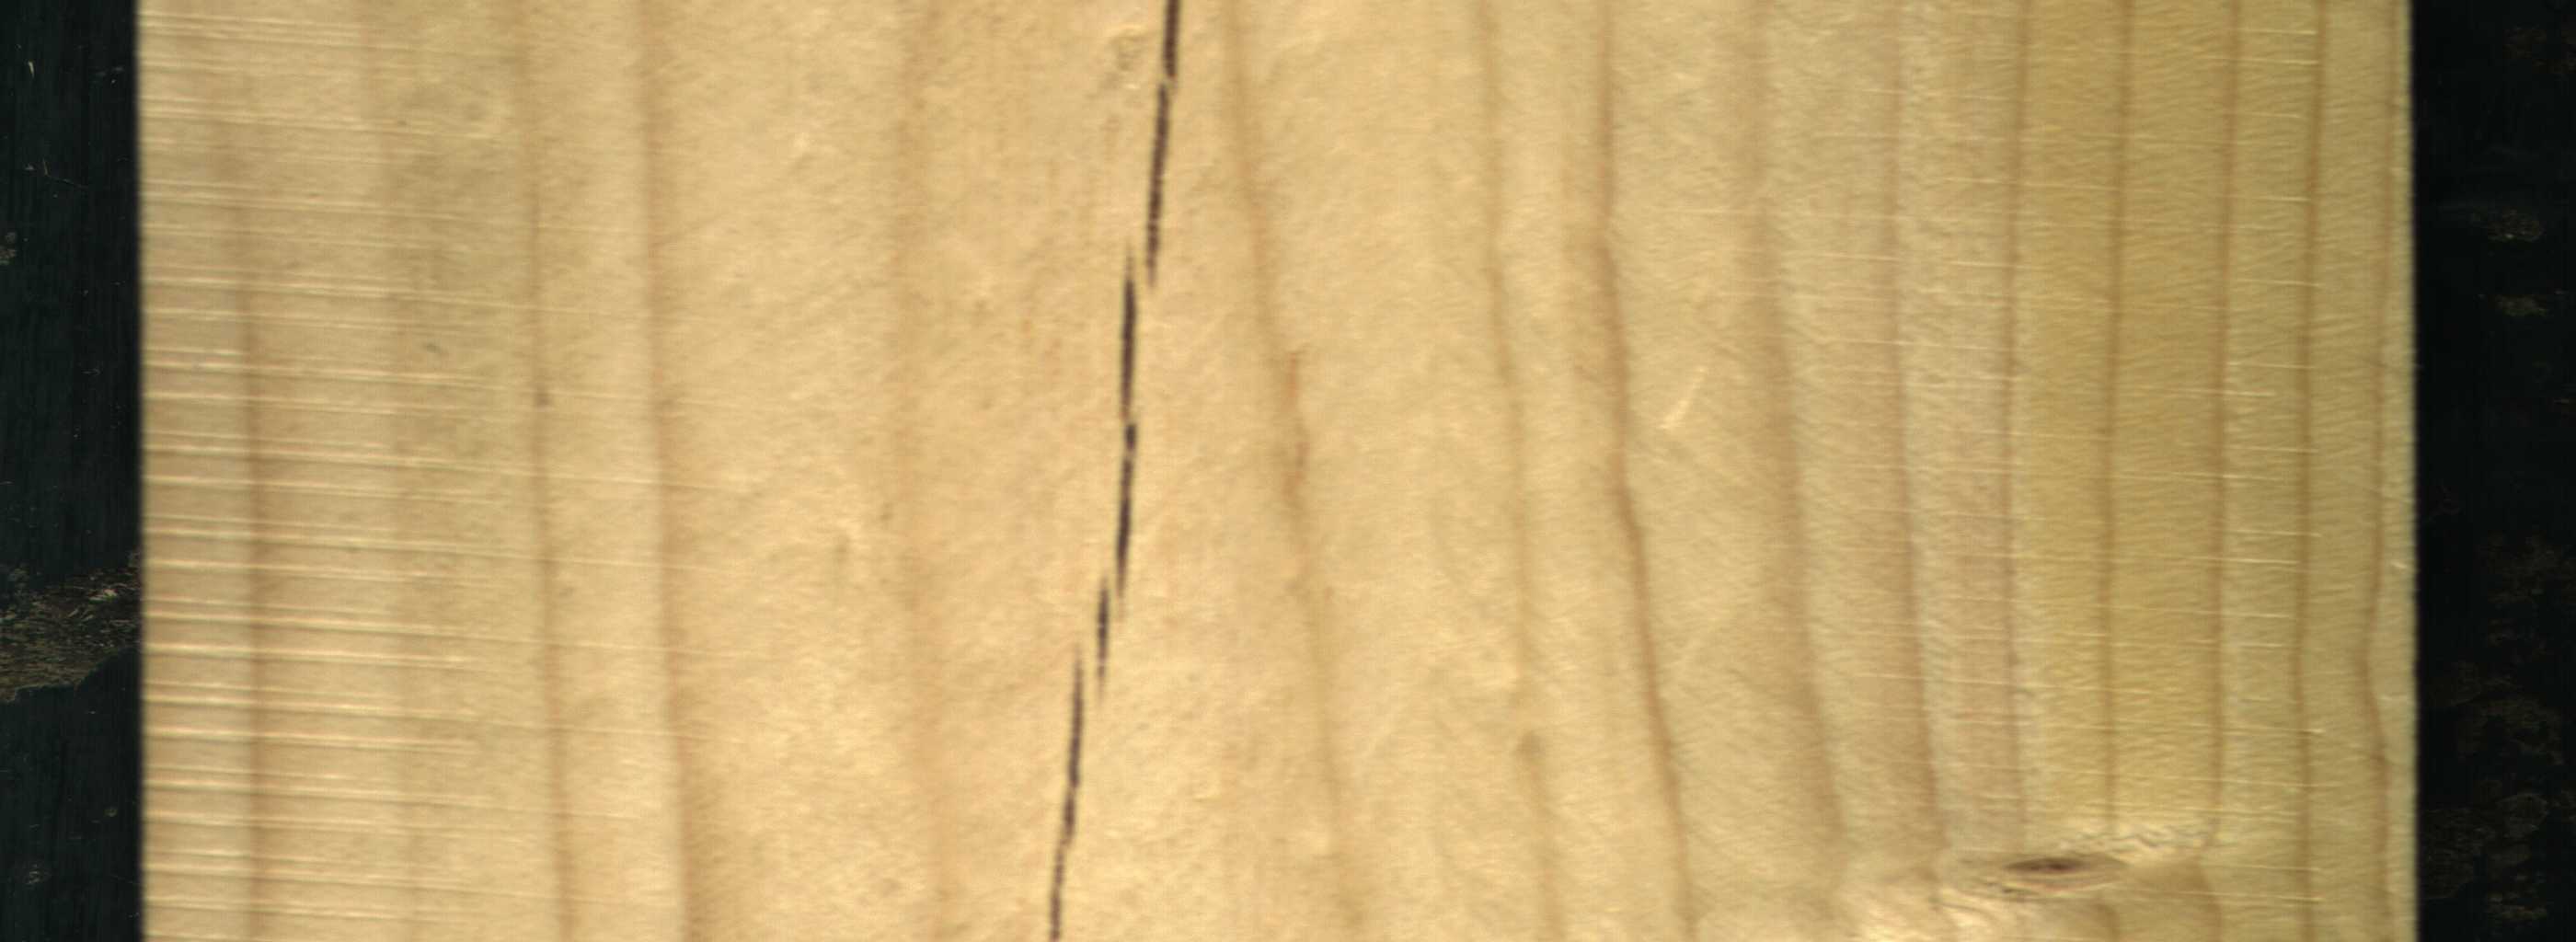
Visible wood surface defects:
Crack
Live_Knot